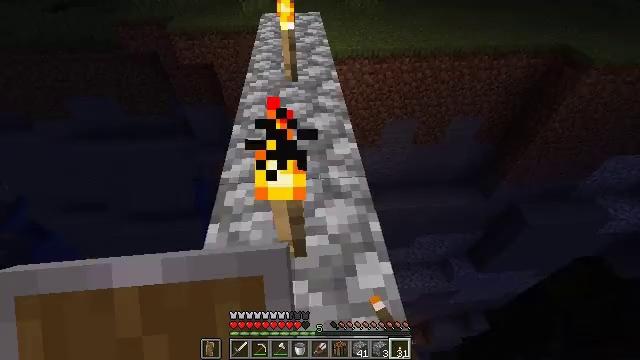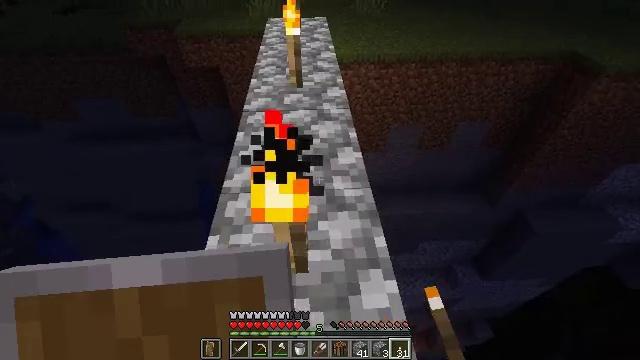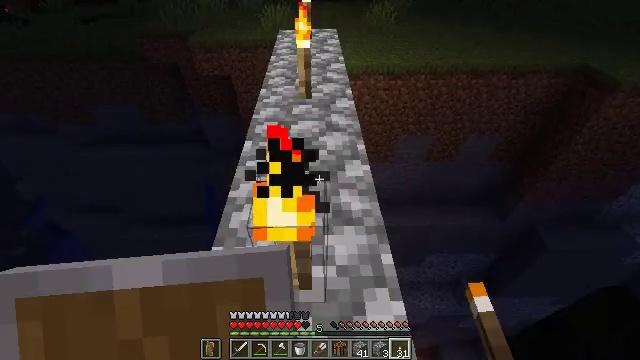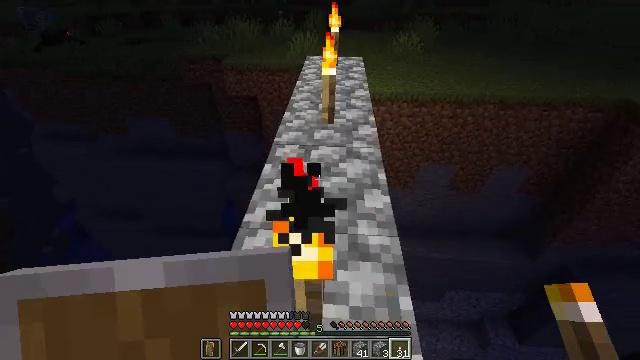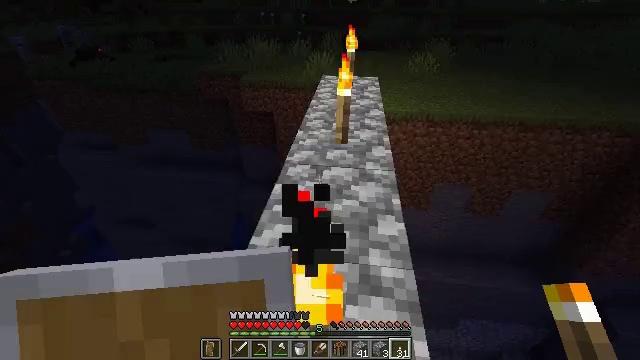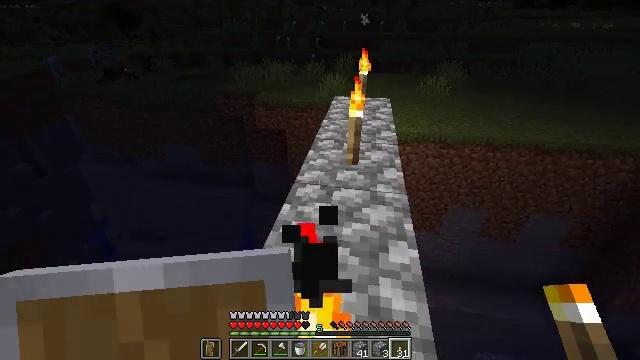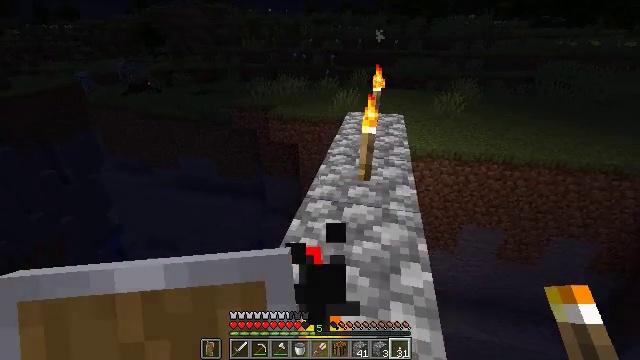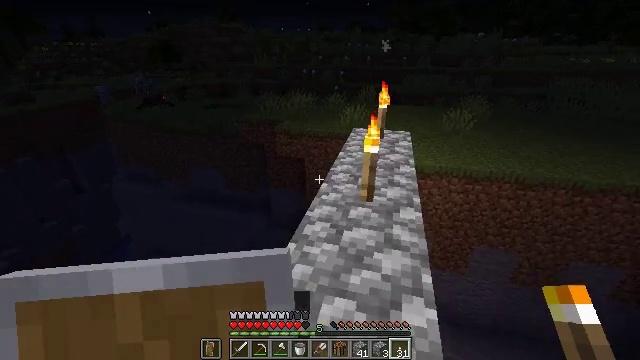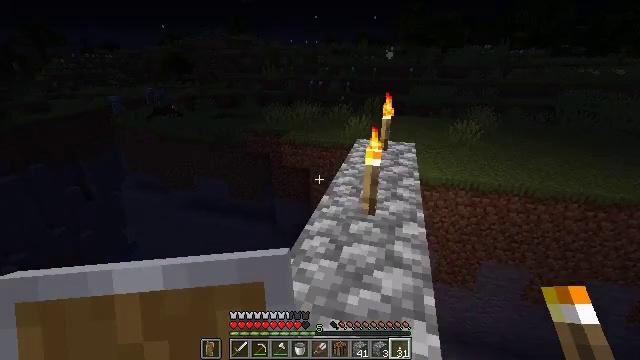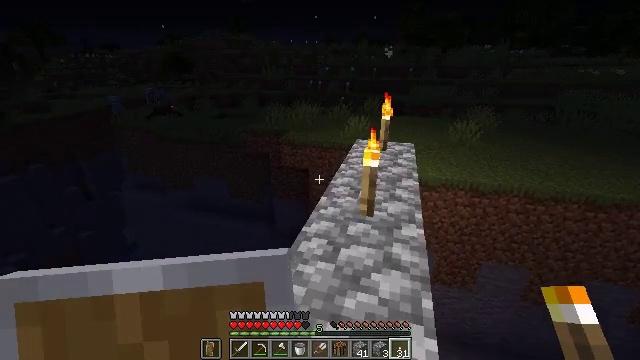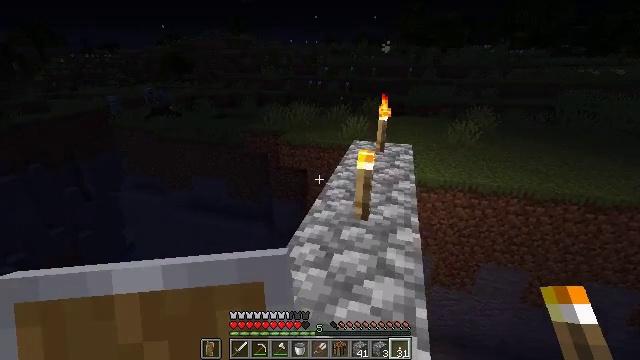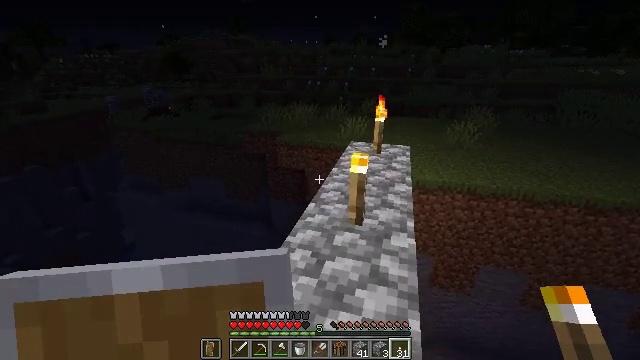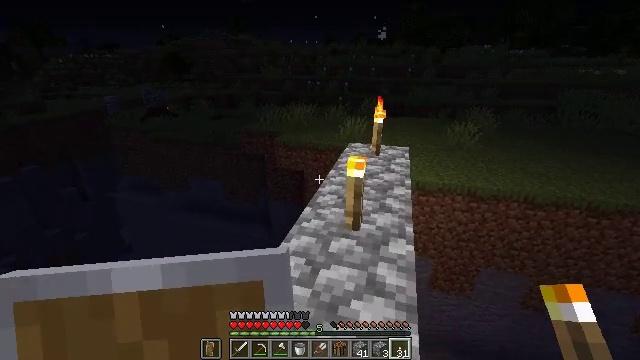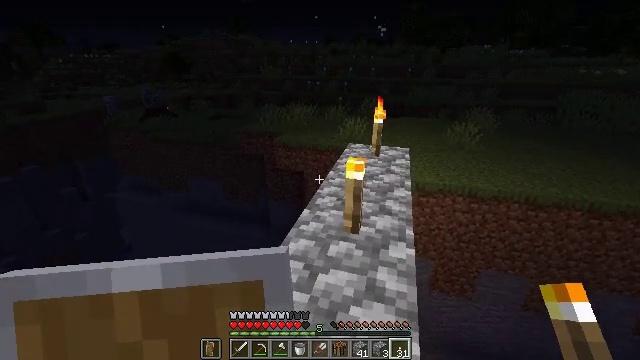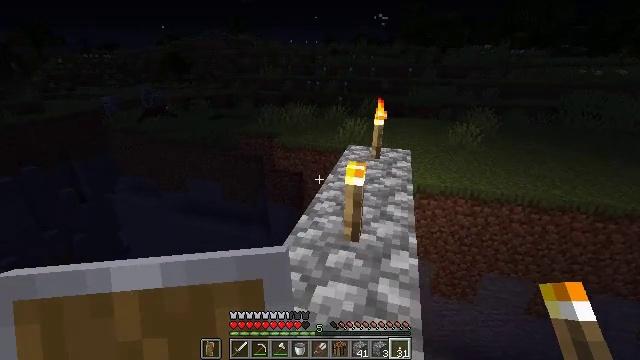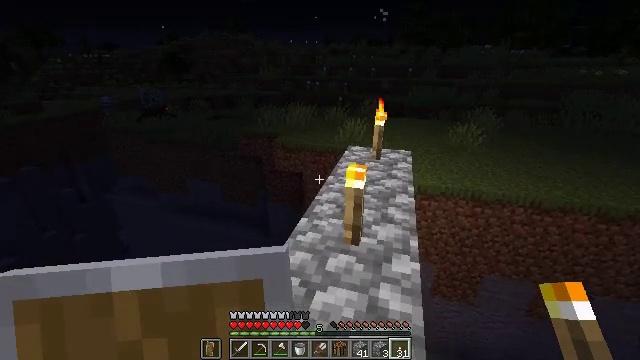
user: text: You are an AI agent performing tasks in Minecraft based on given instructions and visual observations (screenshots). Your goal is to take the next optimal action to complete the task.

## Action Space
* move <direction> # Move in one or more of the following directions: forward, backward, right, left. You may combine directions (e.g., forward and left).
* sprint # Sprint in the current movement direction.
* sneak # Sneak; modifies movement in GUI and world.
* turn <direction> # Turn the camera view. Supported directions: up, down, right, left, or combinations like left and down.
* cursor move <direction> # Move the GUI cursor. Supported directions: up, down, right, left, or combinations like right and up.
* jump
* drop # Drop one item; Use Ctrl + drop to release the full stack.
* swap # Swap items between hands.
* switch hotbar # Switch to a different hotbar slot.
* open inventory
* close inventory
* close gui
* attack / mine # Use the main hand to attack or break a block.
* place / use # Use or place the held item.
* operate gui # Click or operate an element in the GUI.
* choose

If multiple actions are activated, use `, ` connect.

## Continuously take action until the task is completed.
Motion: motion action
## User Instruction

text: Hunt a chicken.
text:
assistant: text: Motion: move forward, sneak, turn left
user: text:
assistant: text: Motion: move forward, sneak, turn left and up
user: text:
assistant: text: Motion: move forward, sneak, turn left and up
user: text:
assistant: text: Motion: move forward, sneak, turn left and up
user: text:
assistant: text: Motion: move forward, sneak, turn left and up
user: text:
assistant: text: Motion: move forward and move right, sneak, turn left and up
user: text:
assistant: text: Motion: move forward and move right, sneak, turn left and up
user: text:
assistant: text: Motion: move forward and move right, sneak, turn left and up
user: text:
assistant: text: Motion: move forward and move right, sneak
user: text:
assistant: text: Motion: move forward and move right, sneak
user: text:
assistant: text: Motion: move forward, sneak
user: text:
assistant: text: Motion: move forward, sneak
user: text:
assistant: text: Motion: move forward, sneak
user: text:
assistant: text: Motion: move forward, sneak
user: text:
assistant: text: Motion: move forward, sneak
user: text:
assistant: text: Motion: move forward, sneak
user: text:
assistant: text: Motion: move forward, sneak
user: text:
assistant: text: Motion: move forward, sneak
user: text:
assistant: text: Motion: move forward, sneak
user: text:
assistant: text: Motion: move forward, sneak, turn right and up
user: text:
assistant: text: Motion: move forward, sneak, turn right and up
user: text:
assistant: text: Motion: move forward, sneak, turn right and up
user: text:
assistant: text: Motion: move forward, sneak
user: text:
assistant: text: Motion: move forward, sneak
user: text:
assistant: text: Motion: move forward, sneak
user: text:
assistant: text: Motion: move forward, sneak
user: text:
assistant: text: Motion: move forward and move right, sneak
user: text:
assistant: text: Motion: move forward and move right, sneak
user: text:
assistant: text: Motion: move forward and move right, sneak
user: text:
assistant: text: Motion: move forward and move right, sneak